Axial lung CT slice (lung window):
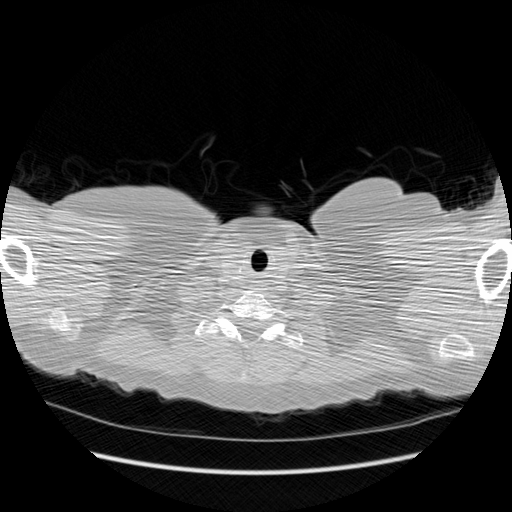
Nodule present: no